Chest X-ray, AP view. Patient: 44 years old, sex M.
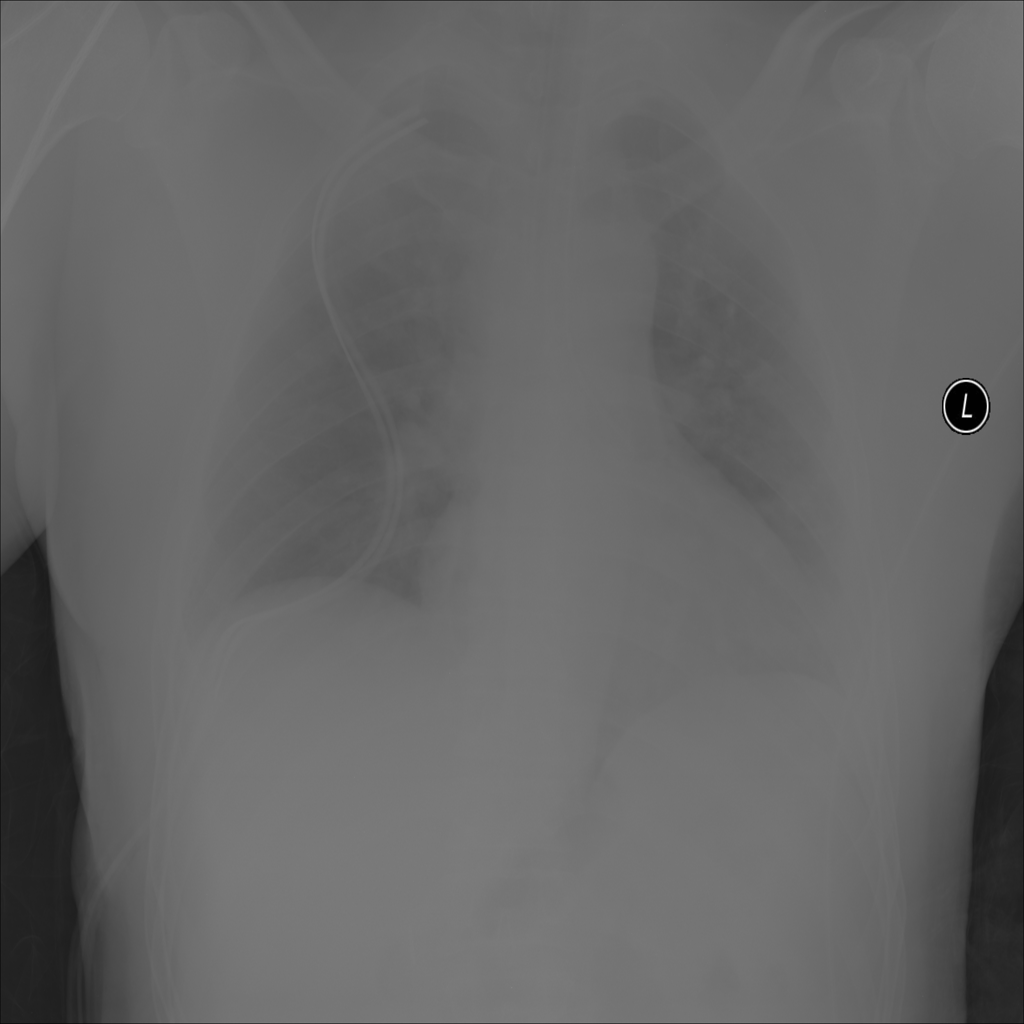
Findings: No Finding